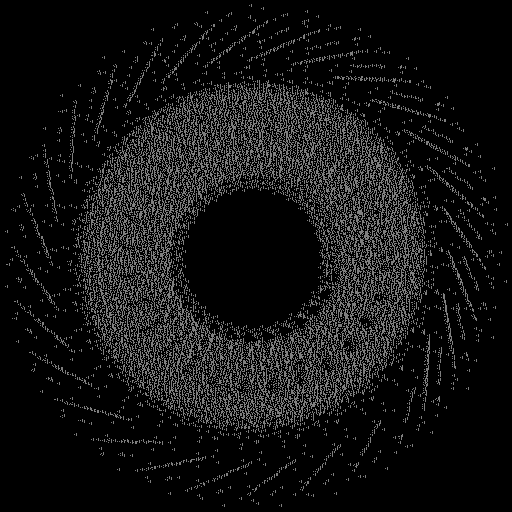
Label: sunflower